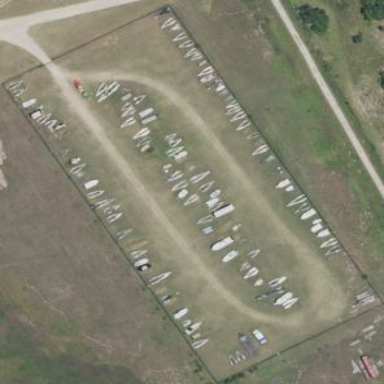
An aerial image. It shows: Boat parking area.